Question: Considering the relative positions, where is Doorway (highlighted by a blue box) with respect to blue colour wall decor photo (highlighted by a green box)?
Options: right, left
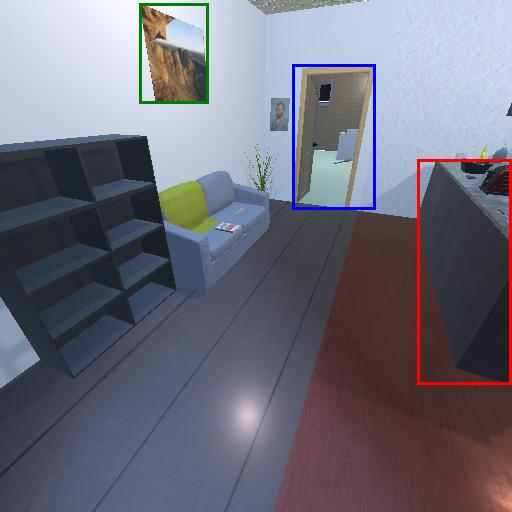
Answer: right